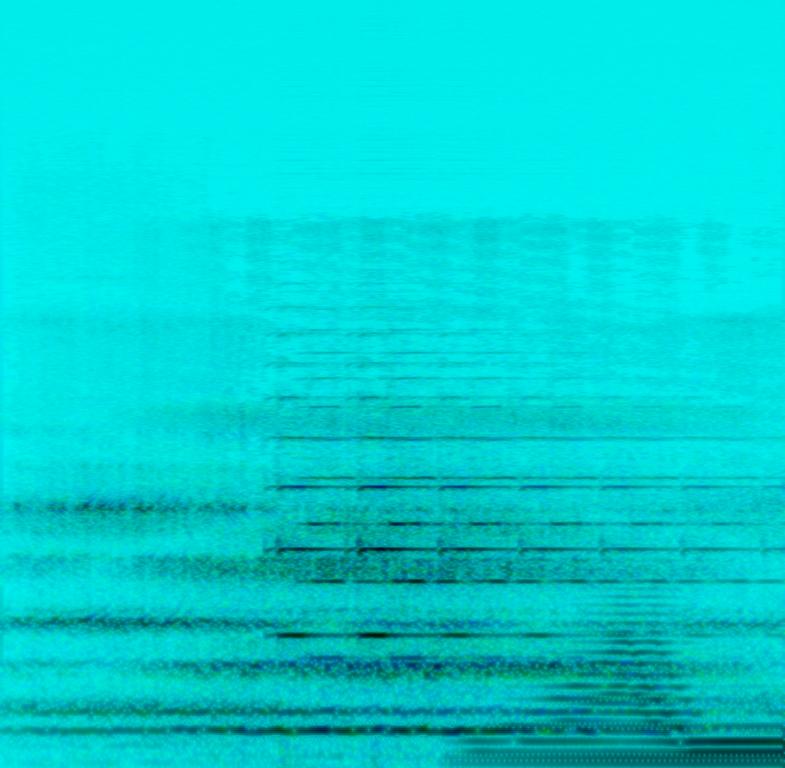
This music is an Electronic instrumental. The tempo is slow with synthesiser arrangements and digitally arranged sounds. The music is dark, futuristic,intense, sinister, and scary with a gothic ambiance. This music is futuristic techno pop.